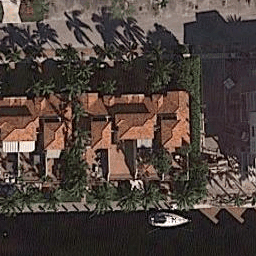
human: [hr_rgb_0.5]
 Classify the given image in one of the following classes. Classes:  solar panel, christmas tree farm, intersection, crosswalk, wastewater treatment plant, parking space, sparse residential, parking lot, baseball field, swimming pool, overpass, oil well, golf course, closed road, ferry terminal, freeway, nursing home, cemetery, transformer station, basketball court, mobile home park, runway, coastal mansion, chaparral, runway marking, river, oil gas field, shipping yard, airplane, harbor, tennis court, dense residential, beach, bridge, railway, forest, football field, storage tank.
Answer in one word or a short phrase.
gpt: coastal mansion